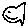
Label: fish